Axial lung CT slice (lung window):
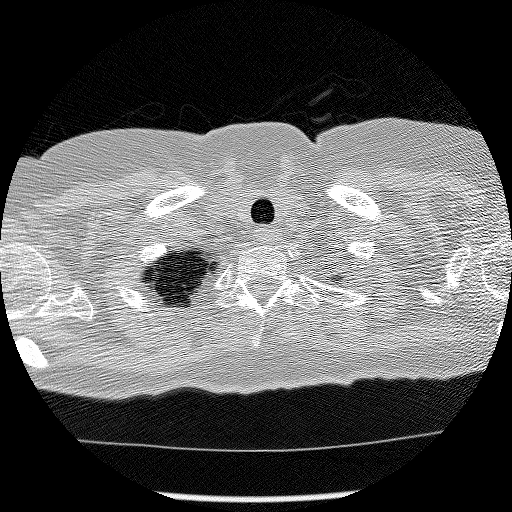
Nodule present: no